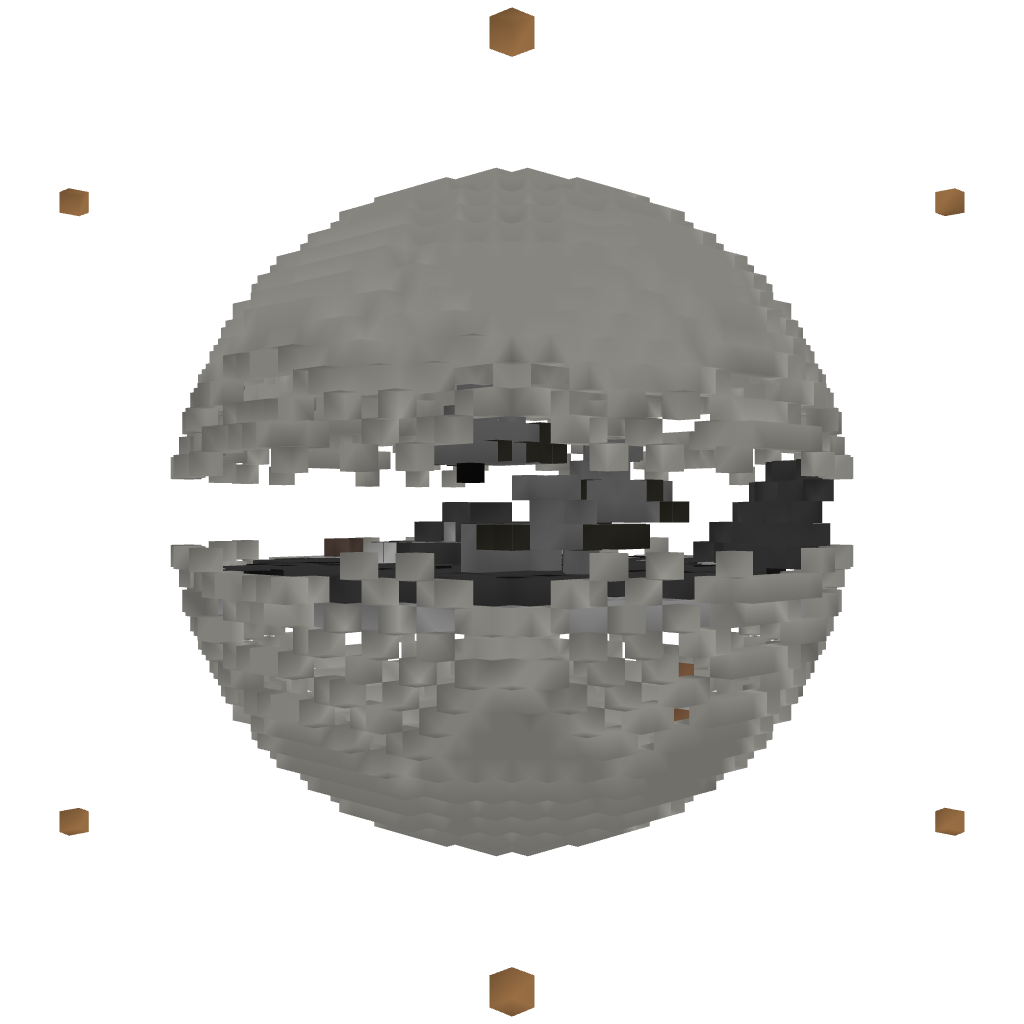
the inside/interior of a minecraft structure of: PVP Meadow